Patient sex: M
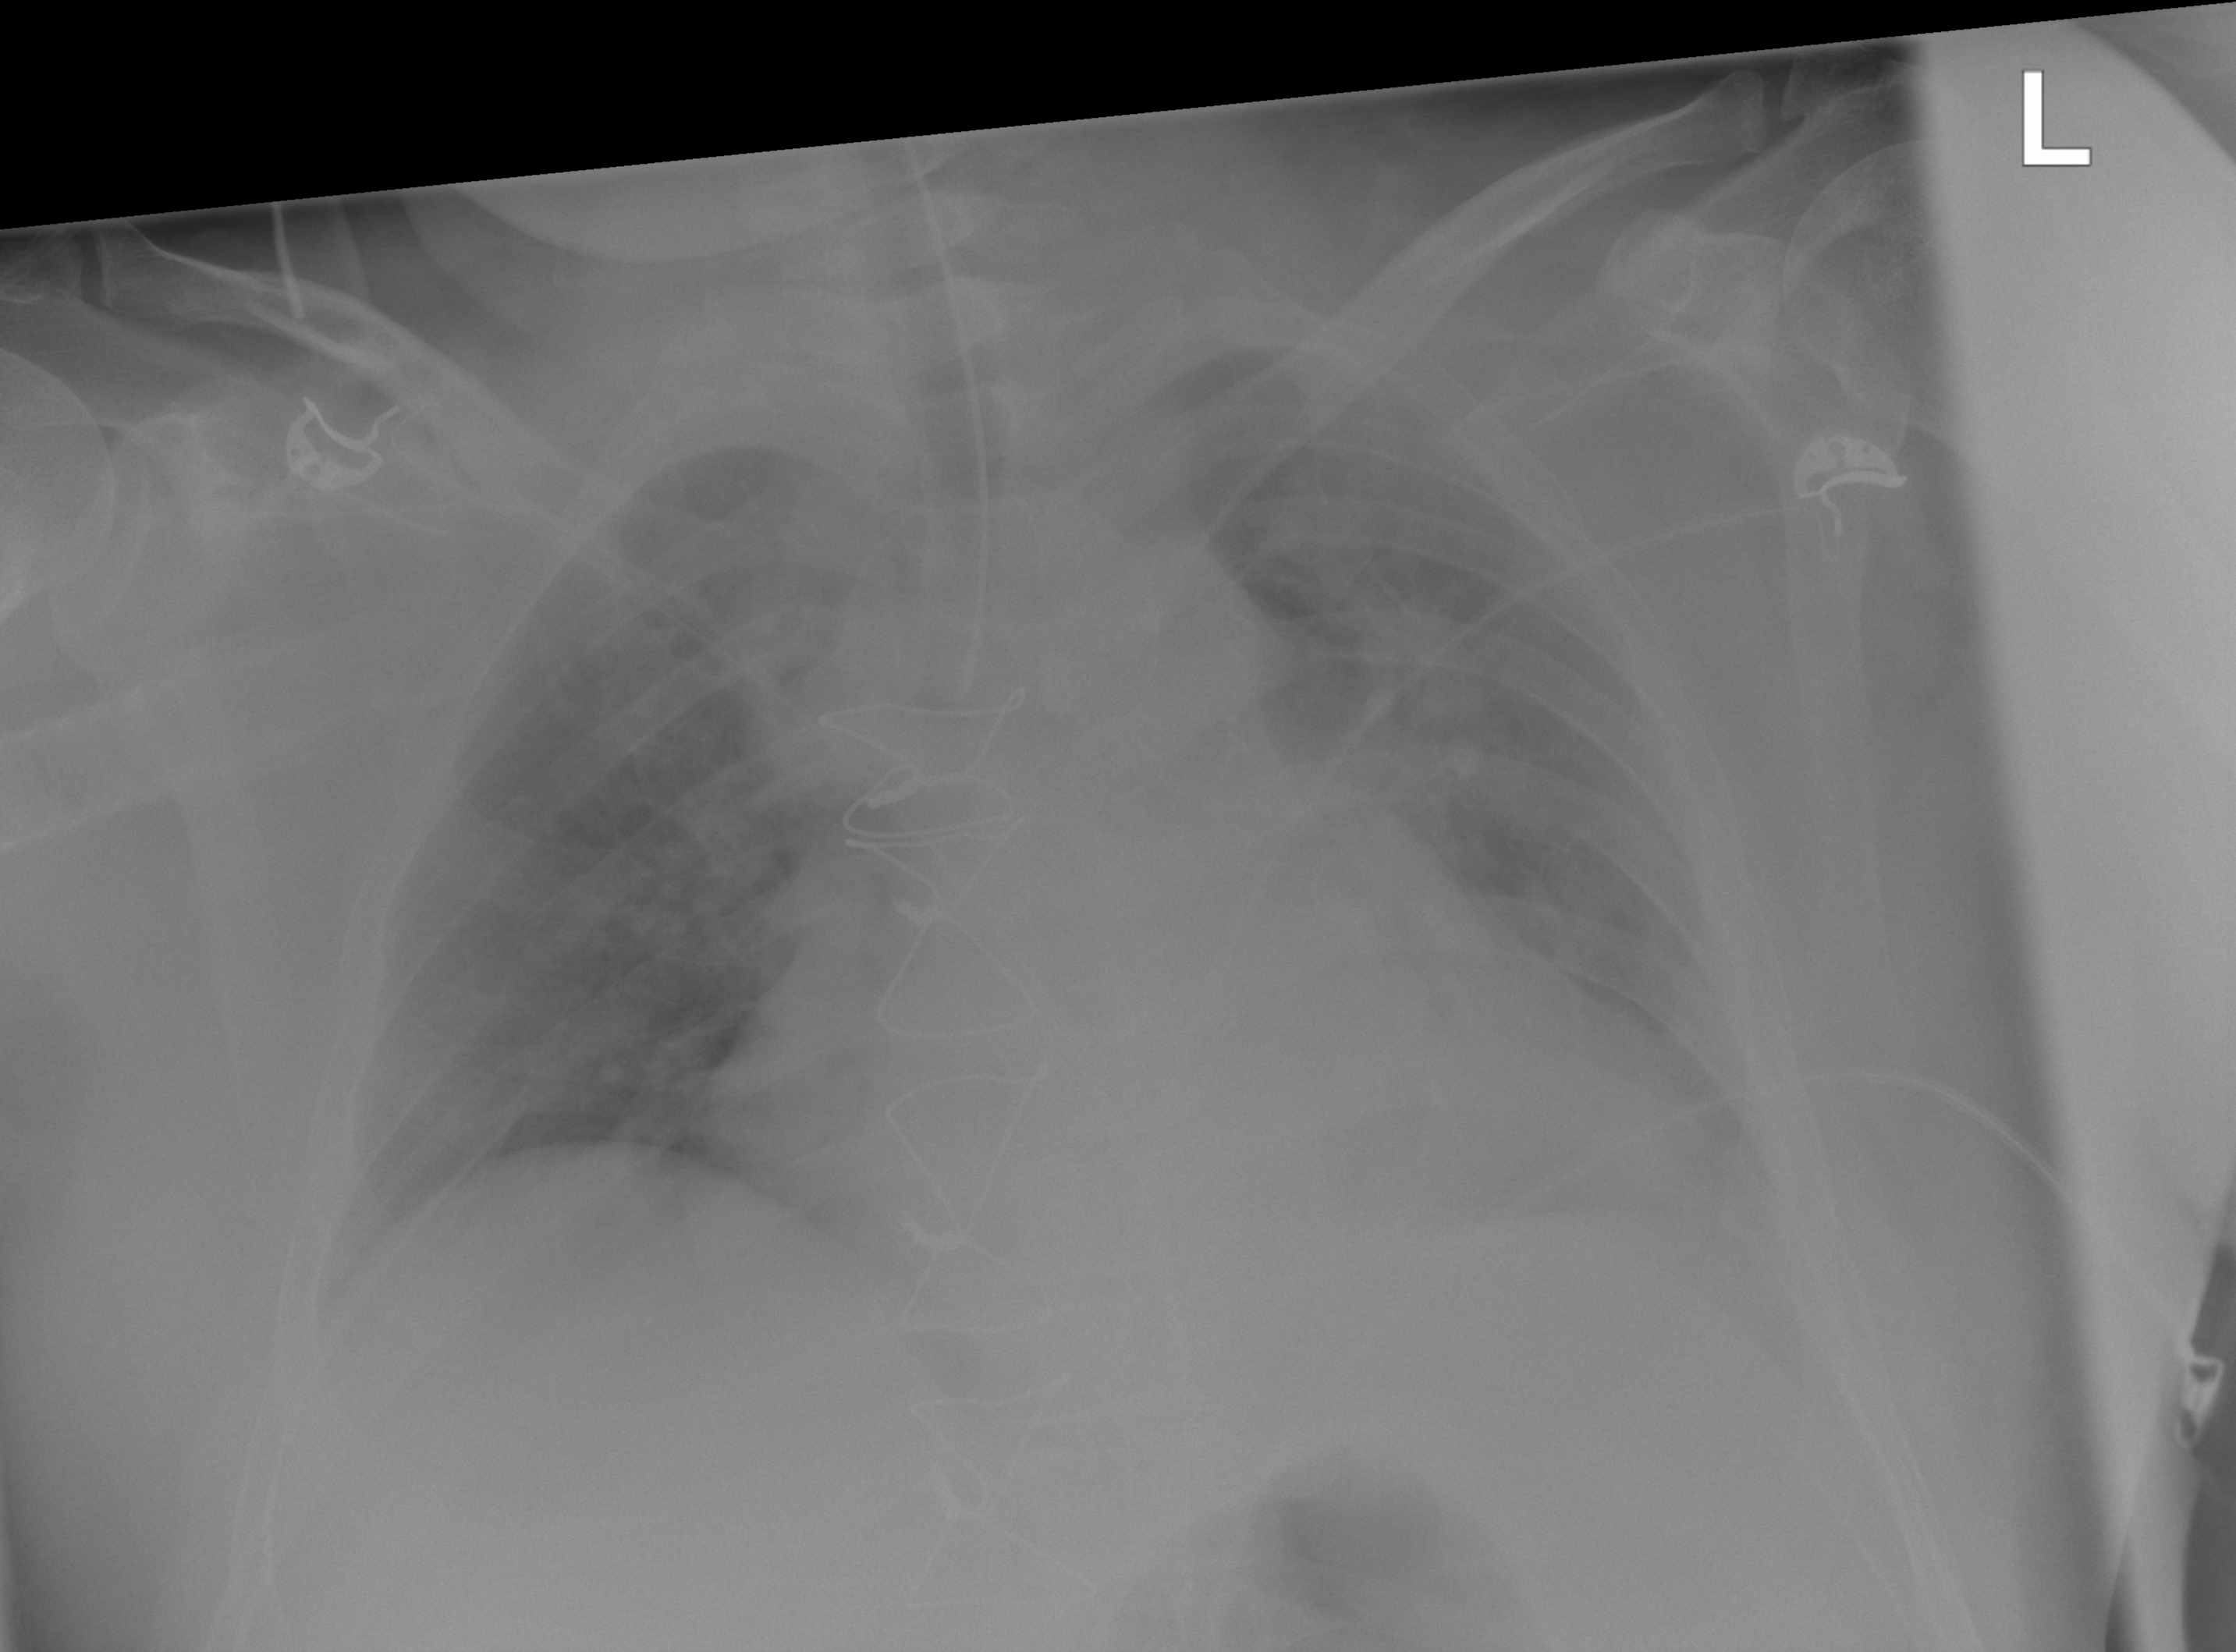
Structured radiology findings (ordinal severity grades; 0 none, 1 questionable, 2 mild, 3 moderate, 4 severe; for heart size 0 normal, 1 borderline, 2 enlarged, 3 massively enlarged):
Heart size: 3
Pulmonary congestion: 2
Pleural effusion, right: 0
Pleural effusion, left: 2
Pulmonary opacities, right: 0
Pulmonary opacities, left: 1
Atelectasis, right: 0
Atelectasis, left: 2